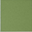
Piece: xx